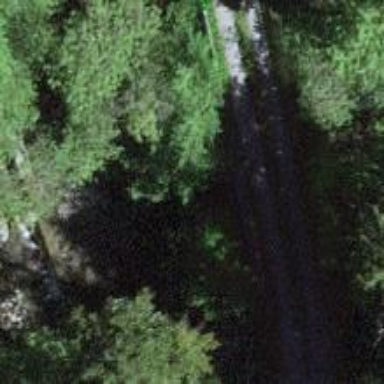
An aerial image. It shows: Culvert tunnel.